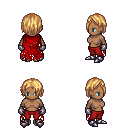
a pixel art fantasy rpg character, female body template, human, dark skin, red tattered cape, red pants, light blonde bangs hairstyle, metal gloves, metal boots, four views (front, back, left, right), 2x2 character sprite sheet, small pixel art, hard edges, no anti-aliasing